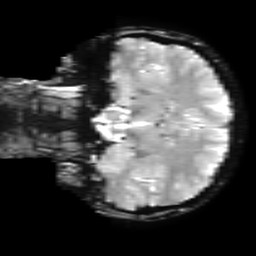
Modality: T2starw
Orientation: coronal
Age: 22
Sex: male
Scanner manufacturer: ge
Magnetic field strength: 3 T
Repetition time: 0.65 s
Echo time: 0.02 s